Interaction volume radius: 5 \u00c5
Interaction volume height: 30 \u00c5
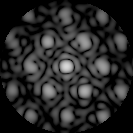
Disorder parameter: 0.3814